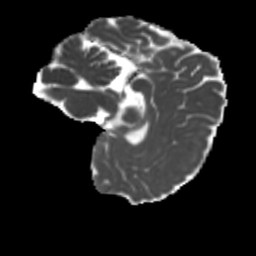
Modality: MD
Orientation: sagittal
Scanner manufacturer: siemens
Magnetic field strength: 3 T
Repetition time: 4 s
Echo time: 0.0594 s